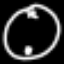
Label: clock